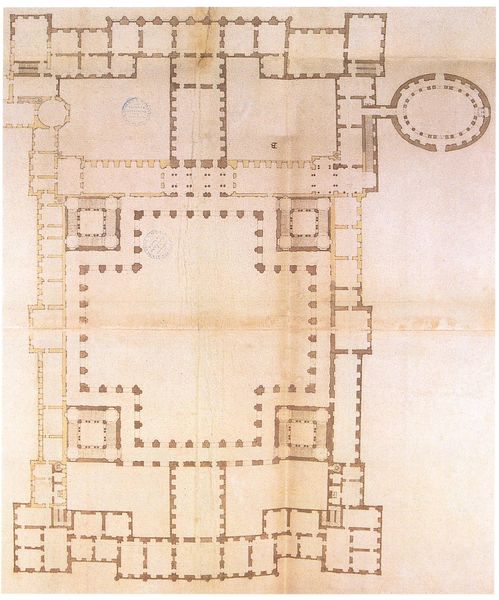
Titel: Vierter Entwurf für den Louvre
Künstler: Giovanni Lorenzo Bernini
Standort: Paris
Institution: Louvre
Schlagwörter: baum, flügel, bäume, gelb, braun, grau, mitte, pfeiler, raum, schwarz, skizze, säule, säulen, zeichnung, zimmer, anlage, gebäude, haus, rot, schloss, beige, alt, architektur, kirche, stoff, theater, renaissance, kreis, oval, rund, turm, schiff, papier, ansicht, italien, perspektive, mauer, vergilbt, hof, farblos, saal, sepia, treppe, treppen, symmetrie, halle, anbau, aufsicht, foto, rechtecke, punkte, wände, eingang, gang, innenhof, gewölbe, burg, eckig, kloster, kreuz, türme, münchen, palast, dom, symmetrisch, schwarzweiss, stich, bleistift, stempel, räume, entwurf, altar, rom, ecken, quadrate, portal, villa, karte, eck, zentral, romanik, konstruktion, kapelle, geknickt, vatikan, plan, baüme, tempel, pavillon, abtei, kolonne, riß, viereck, bau, knick, römisch, grundriss, bauzeichnung, profanbau, bauplan, architekt, baptisterium, rondell, zentralbau, annex, atrium, raumfolge, rotunde, rundbau, innenräume, erweiterung, lageplan, kreuzbau, grunsriss, griechisches kreuz, turn, planung, augsburg, kartographie, amphitheater, knicke, kreuzförmig, kreu, korridor, annexei, patio, pavillom, quadrat innenhof, raumteile, raüme, stemperl, säulenhof, gilb, räme, romnik